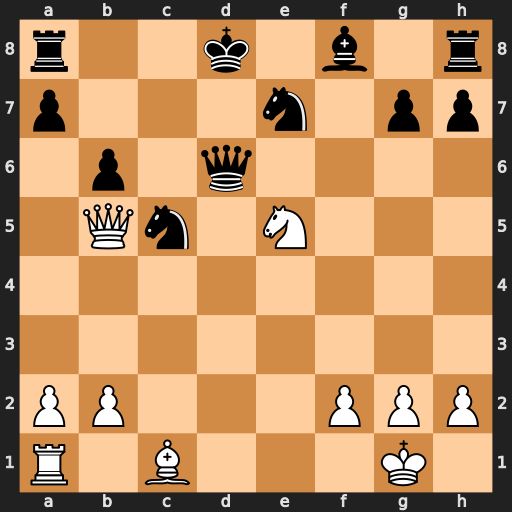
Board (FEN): r2k1b1r/p3n1pp/1p1q4/1Qn1N3/8/8/PP3PPP/R1B3K1
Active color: w
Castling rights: -
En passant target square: -
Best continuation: Nf7+ Kc7 Nxd6